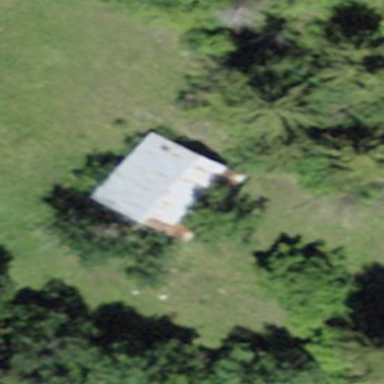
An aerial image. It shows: Hut.